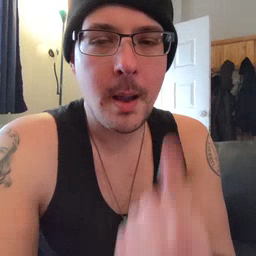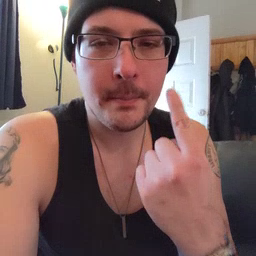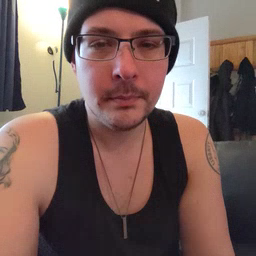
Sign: up